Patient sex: F
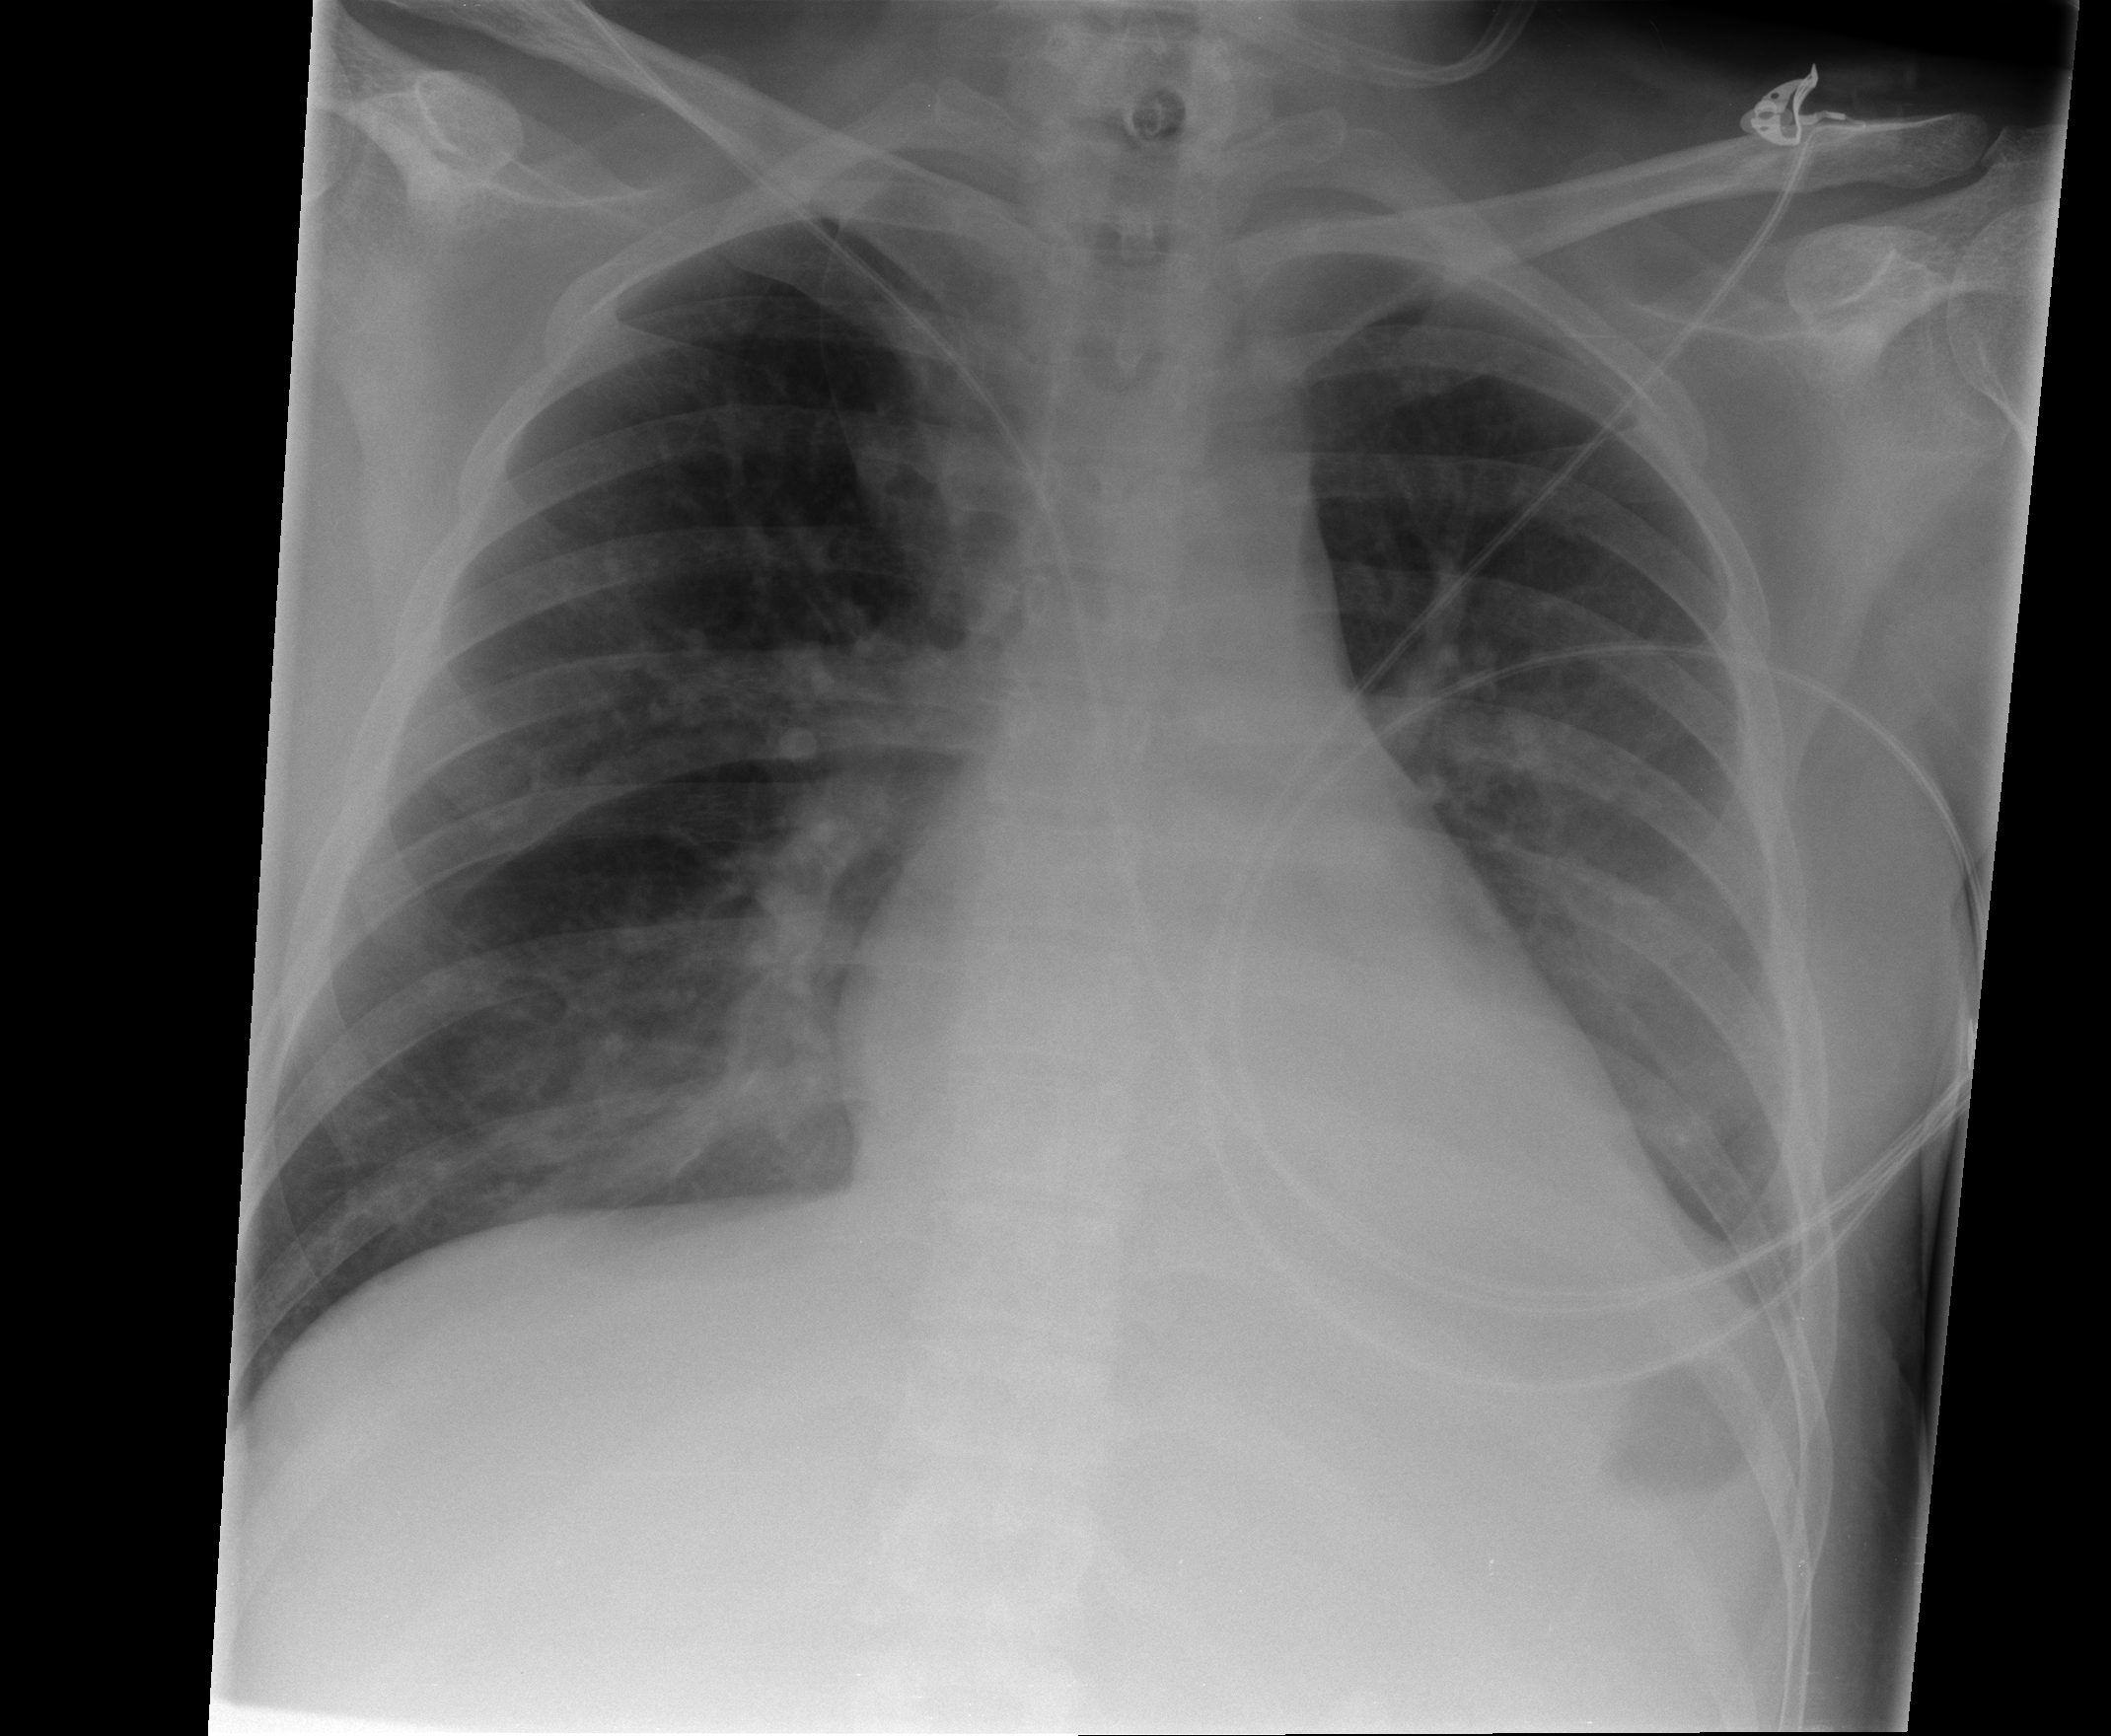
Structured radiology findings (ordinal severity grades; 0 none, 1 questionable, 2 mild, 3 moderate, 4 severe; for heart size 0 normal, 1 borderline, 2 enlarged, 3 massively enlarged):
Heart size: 0
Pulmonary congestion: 0
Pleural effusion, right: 1
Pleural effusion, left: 2
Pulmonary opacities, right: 1
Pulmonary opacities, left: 2
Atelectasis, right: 0
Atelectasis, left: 2